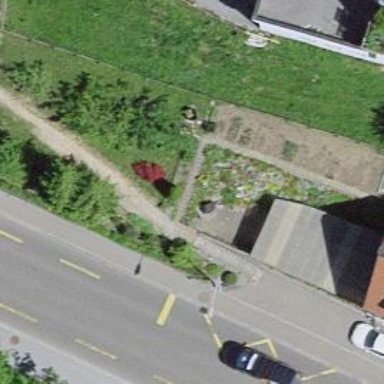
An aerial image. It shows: Set of steps on the road.